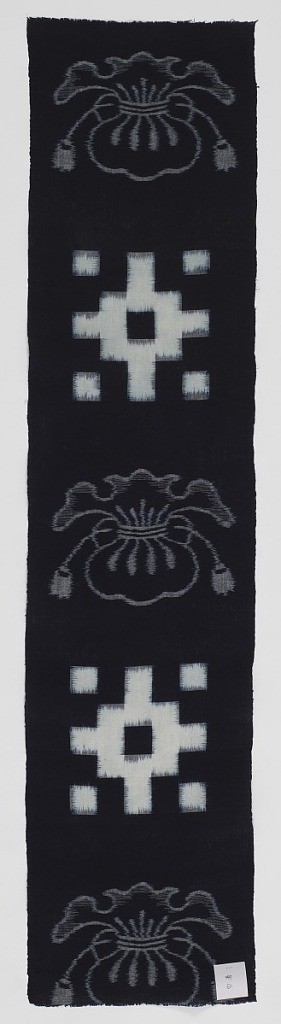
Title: Textile
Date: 1850–1900
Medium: cotton Technique: e-gasuri (warp and weft ikat) on plain weave
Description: Narrow vertical panel with a design of a drawstring pouch in weft ikat alternating with a geometric form in warp and weft ikat.